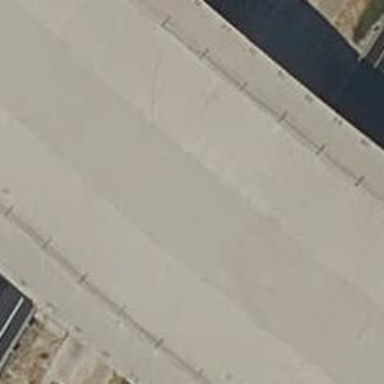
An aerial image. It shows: Bridge.